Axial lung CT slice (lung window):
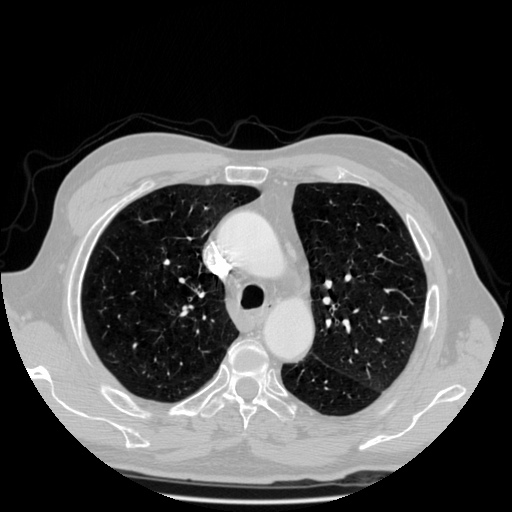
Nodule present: no